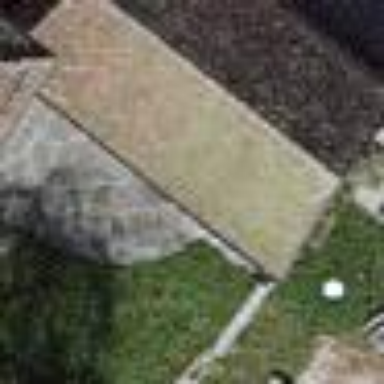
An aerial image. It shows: Garage.